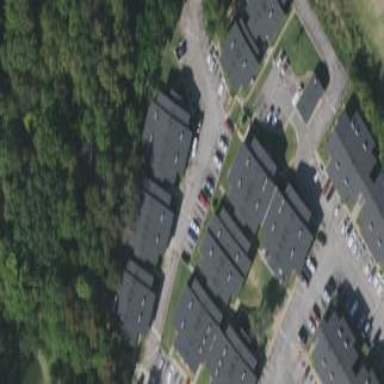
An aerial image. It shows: Image showing building with apartments.